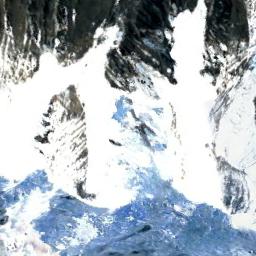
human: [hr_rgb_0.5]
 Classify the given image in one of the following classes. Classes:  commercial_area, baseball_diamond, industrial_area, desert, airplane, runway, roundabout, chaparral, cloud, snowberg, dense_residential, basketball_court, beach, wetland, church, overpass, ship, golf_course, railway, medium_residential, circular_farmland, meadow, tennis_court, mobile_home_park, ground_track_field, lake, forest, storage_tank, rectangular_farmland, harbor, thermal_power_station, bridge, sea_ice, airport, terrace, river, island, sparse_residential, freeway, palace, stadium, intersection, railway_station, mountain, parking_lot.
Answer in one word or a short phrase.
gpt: snowberg